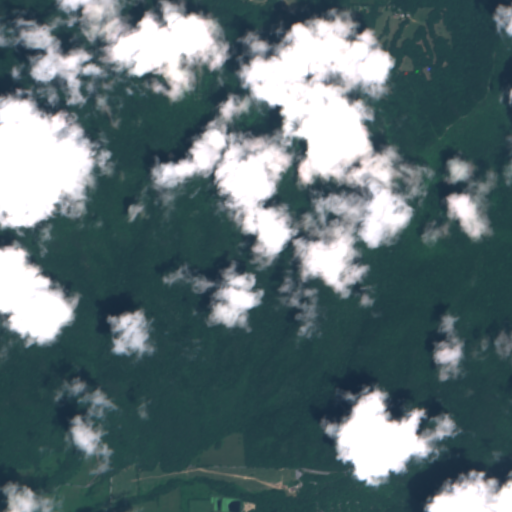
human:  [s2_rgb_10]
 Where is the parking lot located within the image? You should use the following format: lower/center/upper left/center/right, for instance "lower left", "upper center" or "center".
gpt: The parking lot is located in the lower of the image.
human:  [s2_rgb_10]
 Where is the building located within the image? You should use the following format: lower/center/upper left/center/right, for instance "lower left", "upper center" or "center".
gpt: The building is located in the lower of the image.
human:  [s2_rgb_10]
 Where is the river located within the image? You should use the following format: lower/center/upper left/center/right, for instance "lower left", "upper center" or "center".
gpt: The river is located in the lower of the image.
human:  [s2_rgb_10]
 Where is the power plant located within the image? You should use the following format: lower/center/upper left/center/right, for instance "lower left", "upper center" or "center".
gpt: There is no power plant in the image.